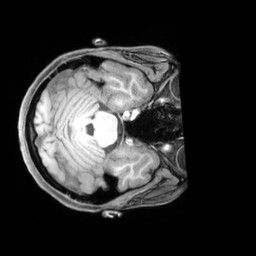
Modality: T1w
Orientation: axial
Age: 19
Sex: female
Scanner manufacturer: siemens
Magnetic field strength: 3 T
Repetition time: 1.97 s
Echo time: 0.00206 s